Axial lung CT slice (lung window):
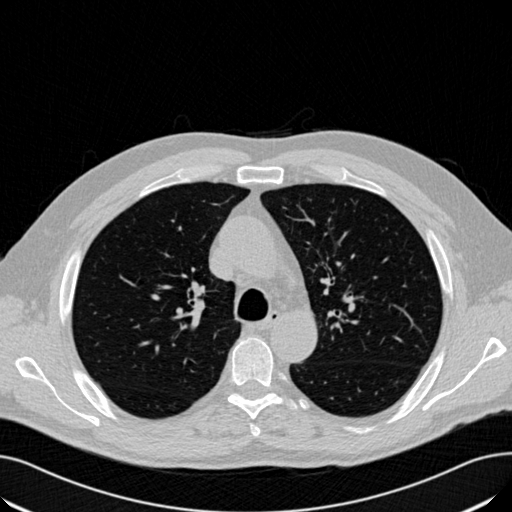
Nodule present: no